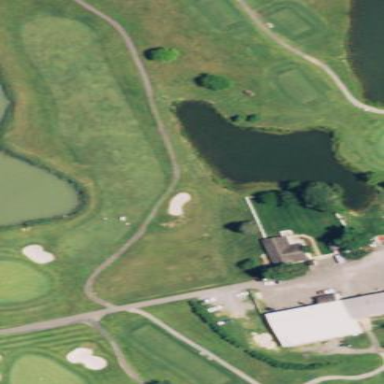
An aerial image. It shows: Golf fairway surrounded by grass.